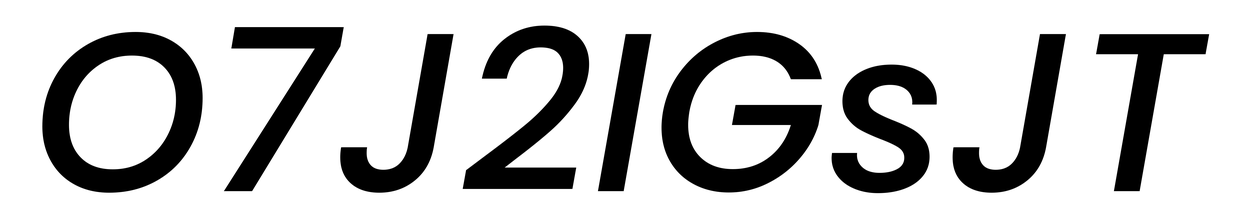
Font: Poppins-MediumItalic